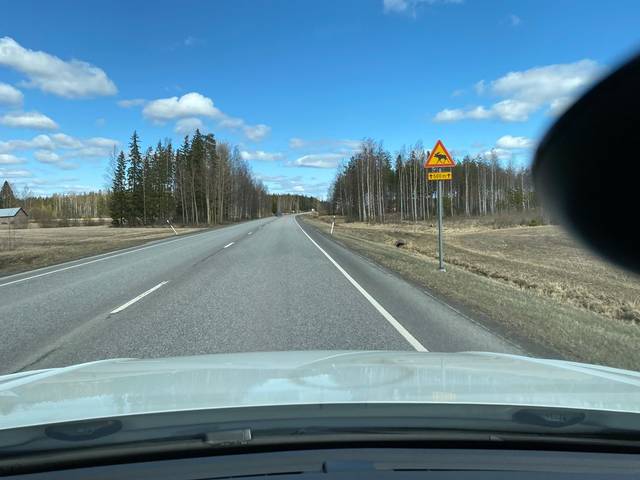
Region: Finland
Coordinates: 60.81, 22.938